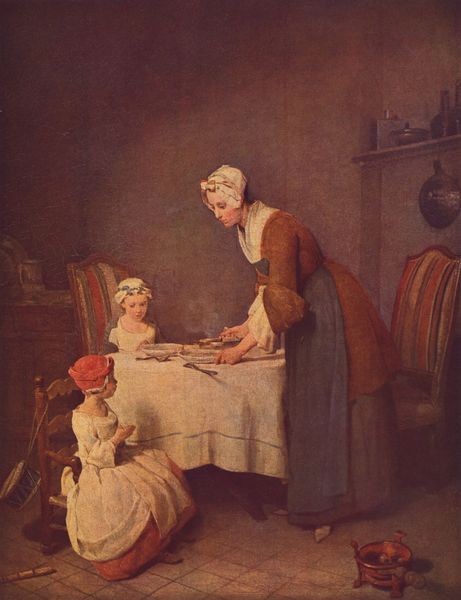
Titel: La Bénédicité, Das Tischgebet
Künstler: Jean-Baptiste Siméon Chardin
Standort: Paris
Institution: Musée du Louvre
Schlagwörter: blau, dunkel, gemälde, schatten, schurz, weiß, mädchen, sitzen, abend, braun, frau, hell, hintergrund, hut, kleid, kleider, licht, profil, raum, schwarz, stuhl, stühle, tisch, zimmer, blick, rot, tuch, beige, haube, flasche, flaschen, mütze, regal, wand, arm, gesicht, messer, schüssel, stein, teller, innenraum, rückenlehne, tischdecke, tischtuch, rauch, boden, interieur, tücher, familie, kind, mutter, kinder, krug, stilleben, schürze, topf, magd, kommode, ecke, zwei, klein, ausdruck, dampf, essen, löffel, polster, spielen, kopftuch, gestreift, esszimmer, esstisch, stube, wiess, kammer, geschwister, töpfe, fussboden, heiss, geschirr, fliesen, hütchen, chardin, fliese, genreszene, hauben, häubchen, gebet, mahlzeit, trommel, kleidchen, flöte, biedermeier, anrichte, küche, tischgebet, besteck, kopftücher, halbdunkel, suppe, esse, gepolstert, töchter, dumpf, steinplatten, gabel, haushalt, zimmmer, verteilen, sieb, dampfen, kleine, küchenraum, mittagstisch, schran, sielen, stillebenfragment, weiße haube, 20. jahrhundert, rollenbild, loffel, haferl, tischdecke#ruhe